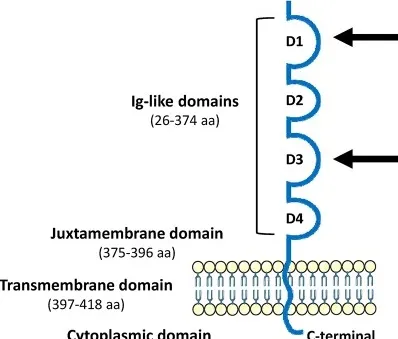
Healthy donor) blood CD8- TCRgammadelta- T-cells, monocytes, and dendritic cells (B). Panel (B) shows CD4 surface membrane expression levels for CD8- TCRgammadelta- T-cells, monocytes, and dendritic cells for the different anti-CD4 antibody clones tested in the patient (black histogram) compared to a representative healthy donor (gray histogram) and an isotype control (red dash line), and the staining for a negative population (CD8+ T-cells) in the patient (green line) and the healthy control (blue line). DCs, dendritic cells.
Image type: chart (chart)